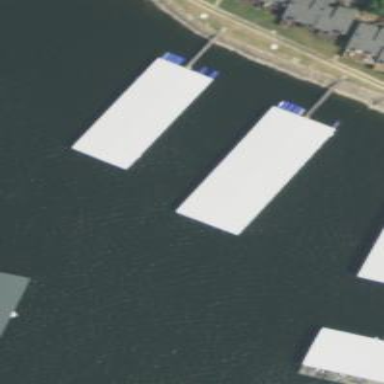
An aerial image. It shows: Building used for boat storage.